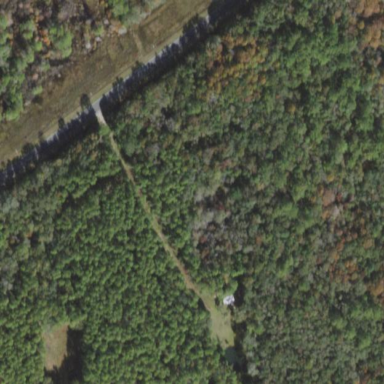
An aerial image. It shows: Mixed leaf woodland.